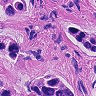
Metastatic tissue present: yes